Question: I have made an Android app that writes your current location to your wall.
When I look at other Facebook-apps I can see a small link just beneath the post that says "Get [app name]".
I mean something like this:

How can I add such a link to my posts?
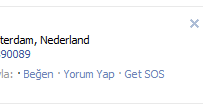
Answer: Use the "Actions" parameter. See the post documentation here: <URL>
>
A list of available actions on the post (including commenting, liking, and an optional app-specified action). read_stream. A list of JSON objects containing the 'name' and 'link'.
'actions={"name": "View on Zombo", "link": "http://www.zombo.com"}'